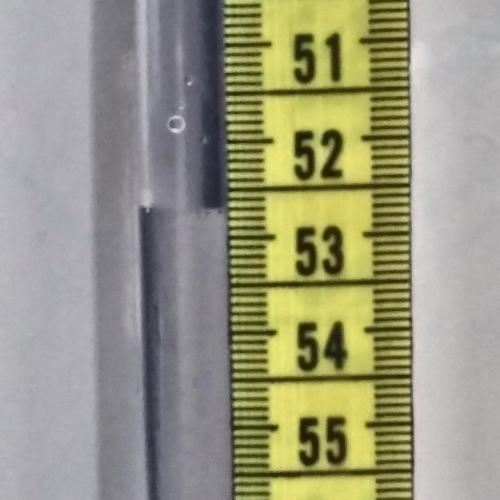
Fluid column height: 52.7 cm